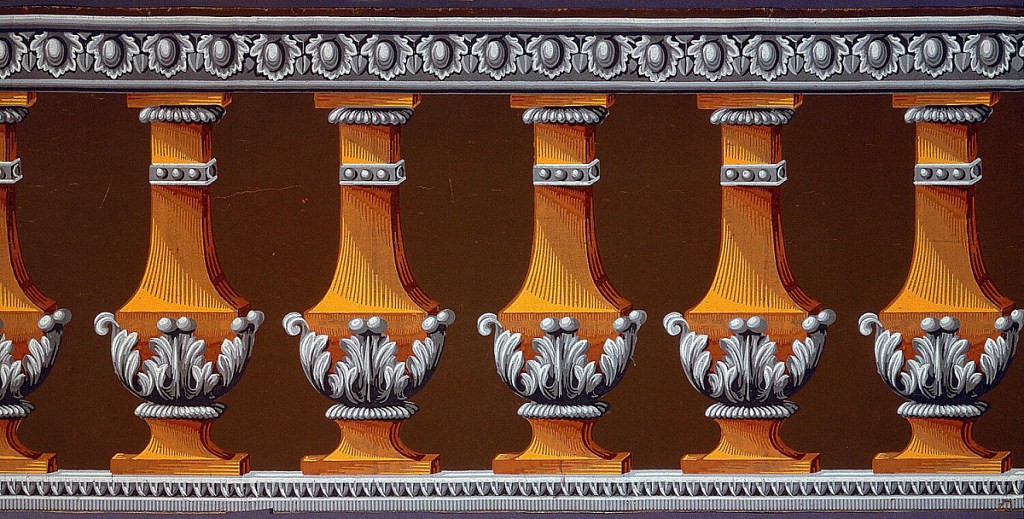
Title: Dado
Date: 1820–30
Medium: Block printed on handmade paper
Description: Balustrade with acanthus decorations. Topped by a band of egg-and-foliate design. Bottom band has a leaf pattern over dentilling.
H#314